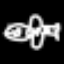
Label: airplane